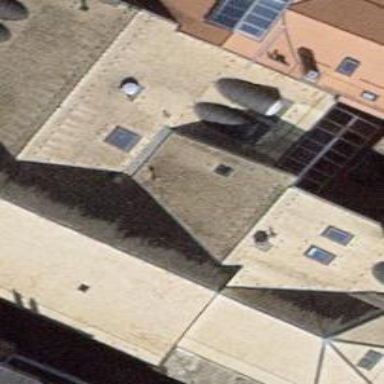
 designed in traditional architectural style."